Question: So, I have a table, that looks like the following:

What I want to do:
Return the name of the person who has the orange block for the current day.
What I can do:
'=MATCH(EDATE(NOW(), 0), B9:AQ9,0)'
Which, since today is the 16th, returns Column 18.
So, I'd want to search for any orange block in column 18. An orange block is orange because it has the text 'x' in it.
Only, I do not know how to search with just that column only.
Once I get the row number of that column, I'll then need to be able to return an 'INDEX()' lookup of the COLUMN and ROW in the first column 'A' to return the name of the person.
Name column is Column A - and the last column in that list is AQ.
The row 'B9:AQ9' is where the day numbers are; these are actually dates, just formatted only to return the 'day' portion.
So, I know how to find the column in question, that's with the code above. I'm just not sure how to REFERENCE that column and match any "x" in that column to return the ROW.
In this case, for 1/16/2019 (the yellow highlighted column there), it would return 'Krystle', as the lookup should return Column 18, Row 6
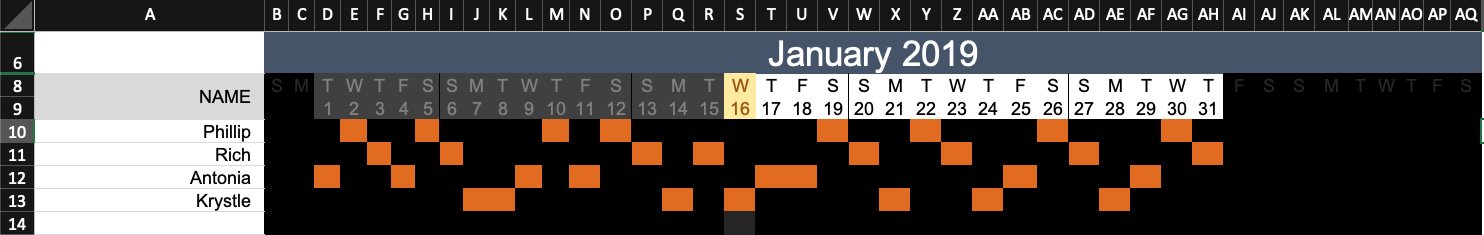
Answer: Based on the 'MATCH' formula you provided, you can get the column corresponding to that date (as an array) using this formula:
'''
=INDEX($B$10:$AQ$13, , MATCH(EDATE(NOW(), 0), $B$9:$AQ$9, 0))
'''
Then you can 'MATCH' a name based on the values in that array:
'''
=INDEX($A$10:$A$13, MATCH("x", INDEX($B$10:$AQ$13, , MATCH(EDATE(NOW(), 0), $B$9:$AQ$9, 0)), 0))
'''